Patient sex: M
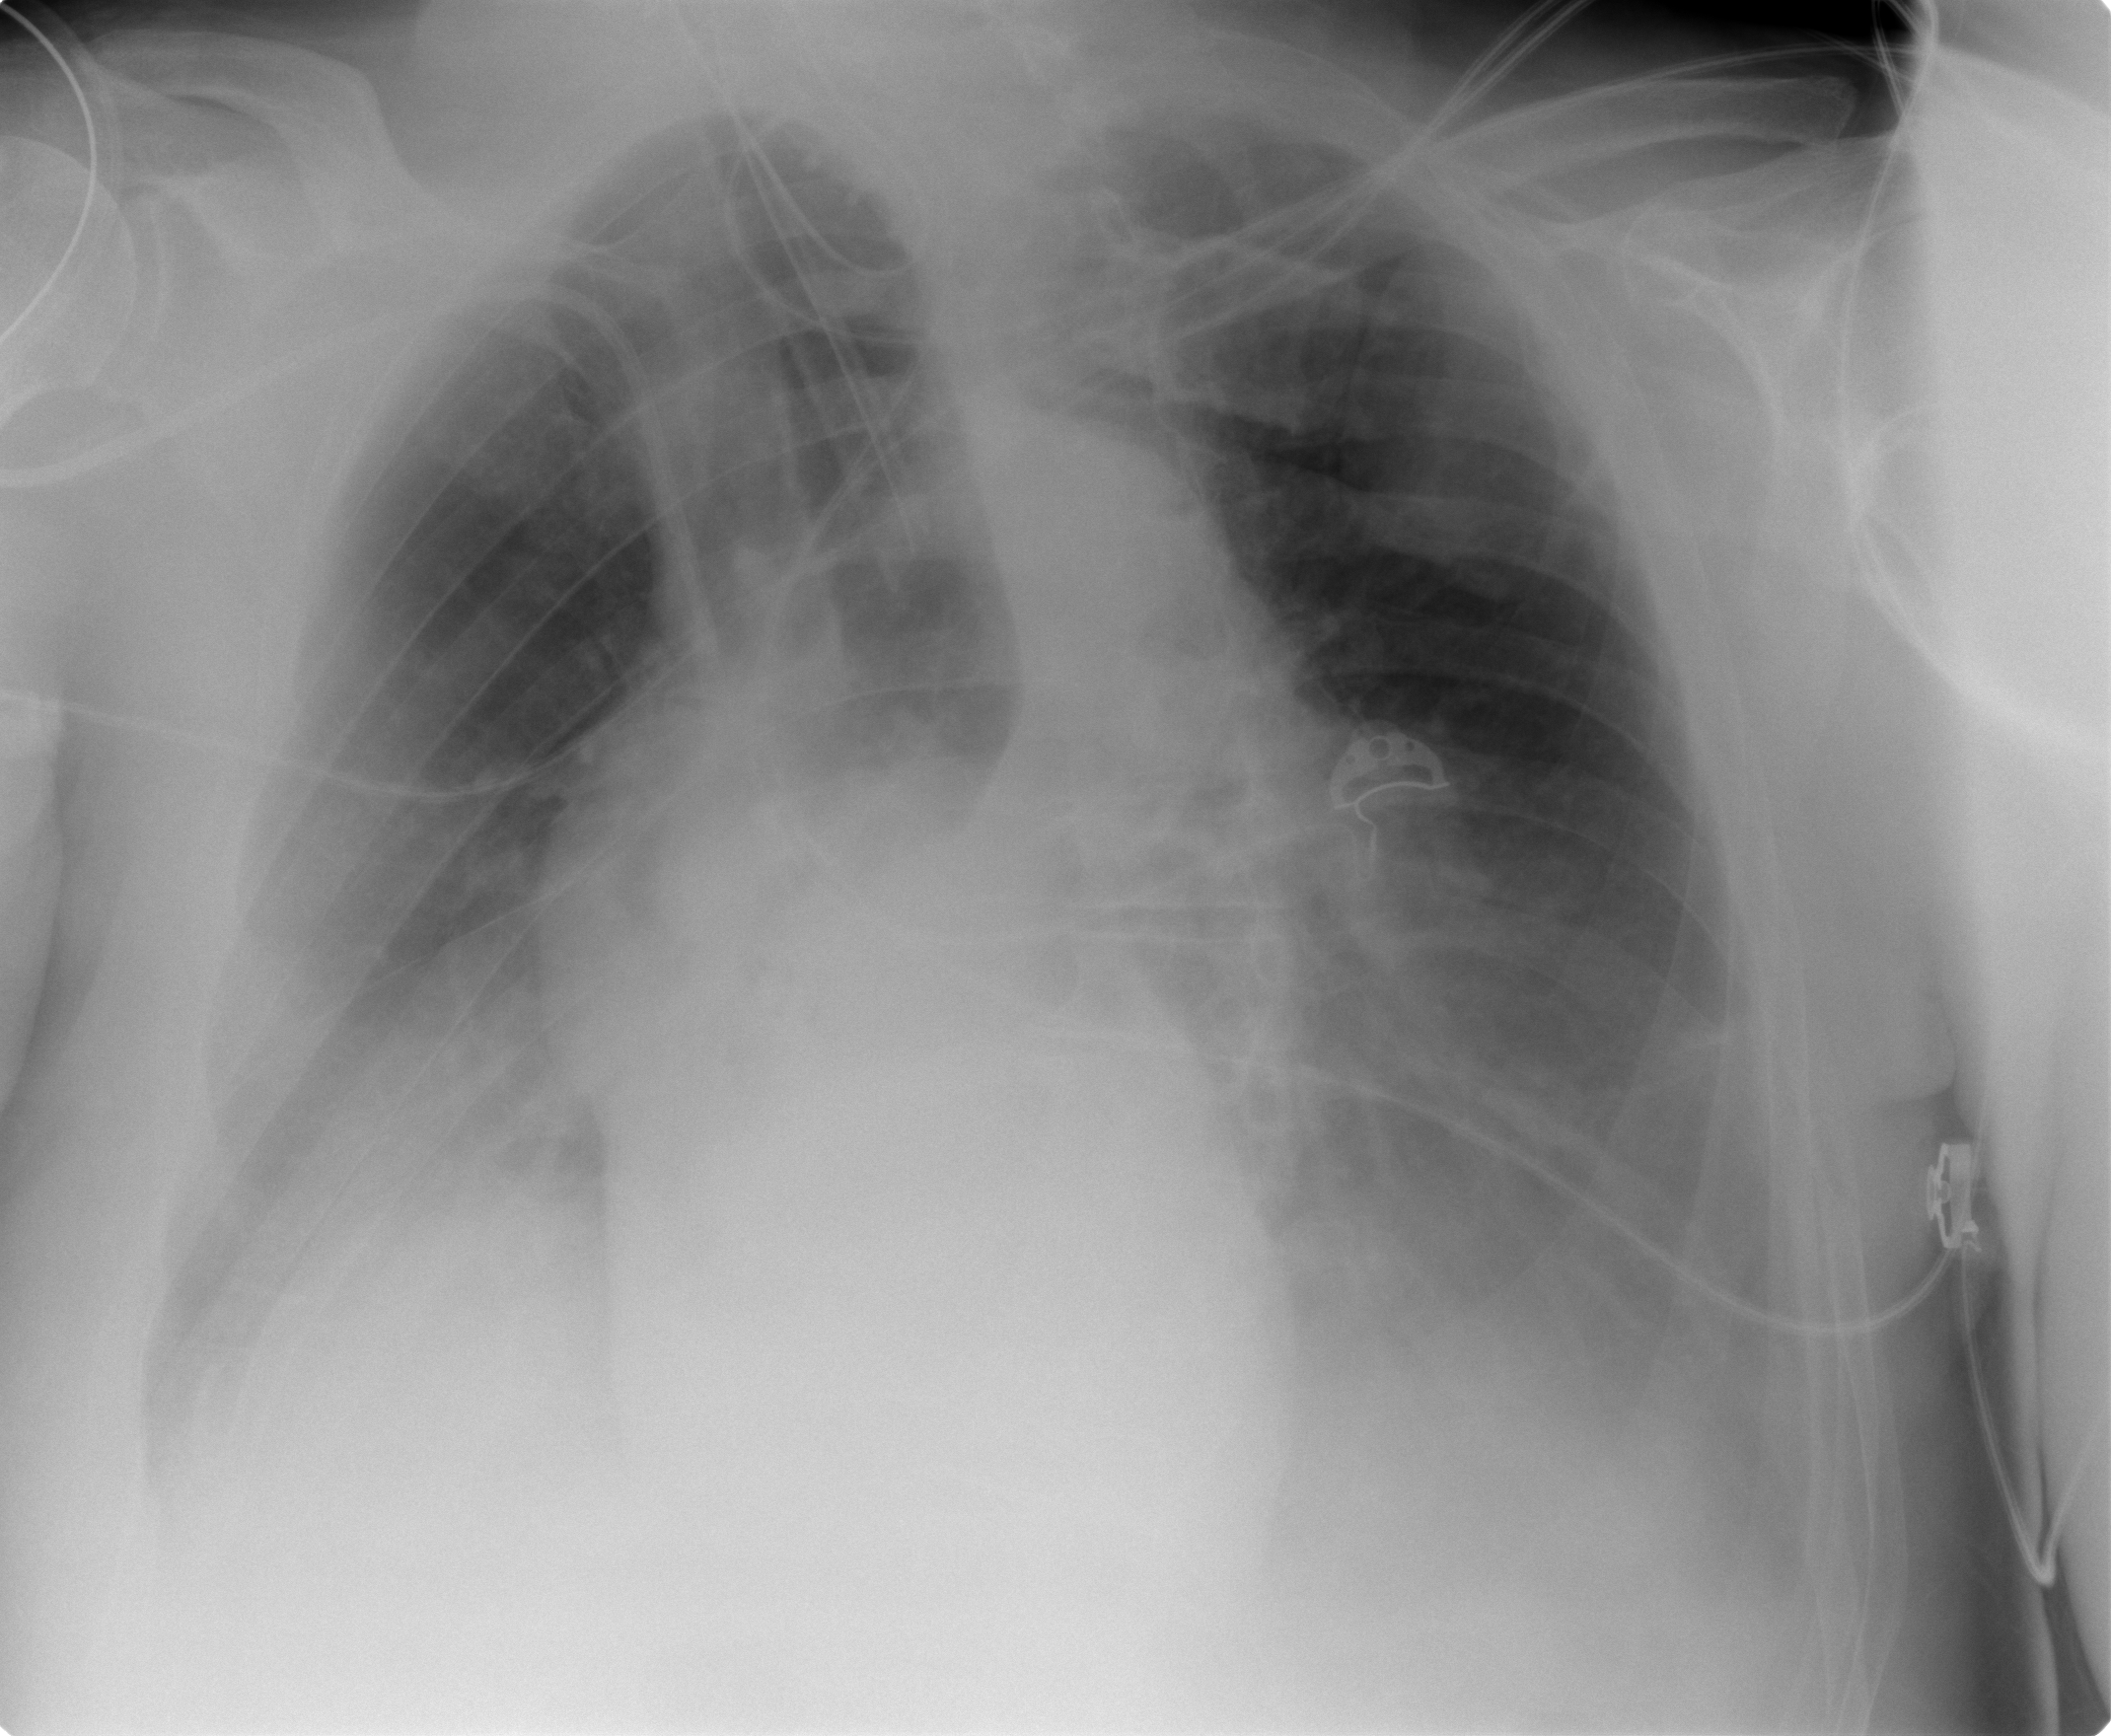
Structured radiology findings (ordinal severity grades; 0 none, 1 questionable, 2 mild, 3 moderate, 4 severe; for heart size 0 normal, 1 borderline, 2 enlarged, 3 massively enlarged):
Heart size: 1
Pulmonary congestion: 2
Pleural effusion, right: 2
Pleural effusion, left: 2
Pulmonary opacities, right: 2
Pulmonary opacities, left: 2
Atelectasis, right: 2
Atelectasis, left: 2